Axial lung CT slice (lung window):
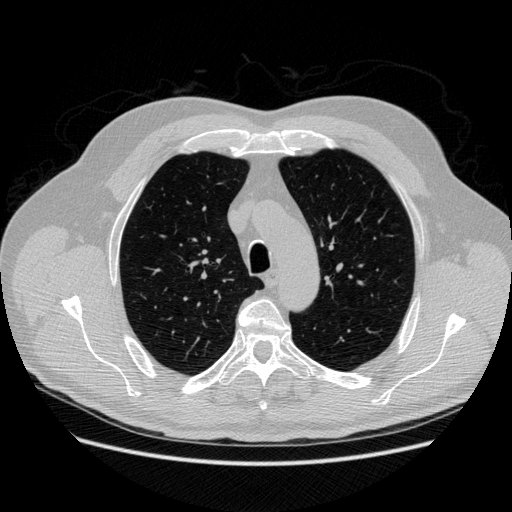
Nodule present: no